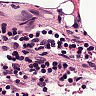
Metastatic tissue present: no